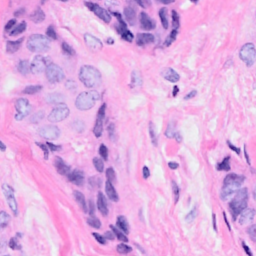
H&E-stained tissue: Breast